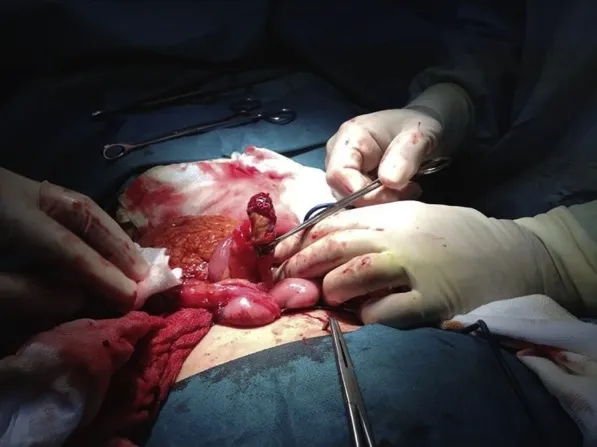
Perforated acute appendicitis: perioperative findings.
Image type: medical_photograph (other_medical_photograph)